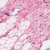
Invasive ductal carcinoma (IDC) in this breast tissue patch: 0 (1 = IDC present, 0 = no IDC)